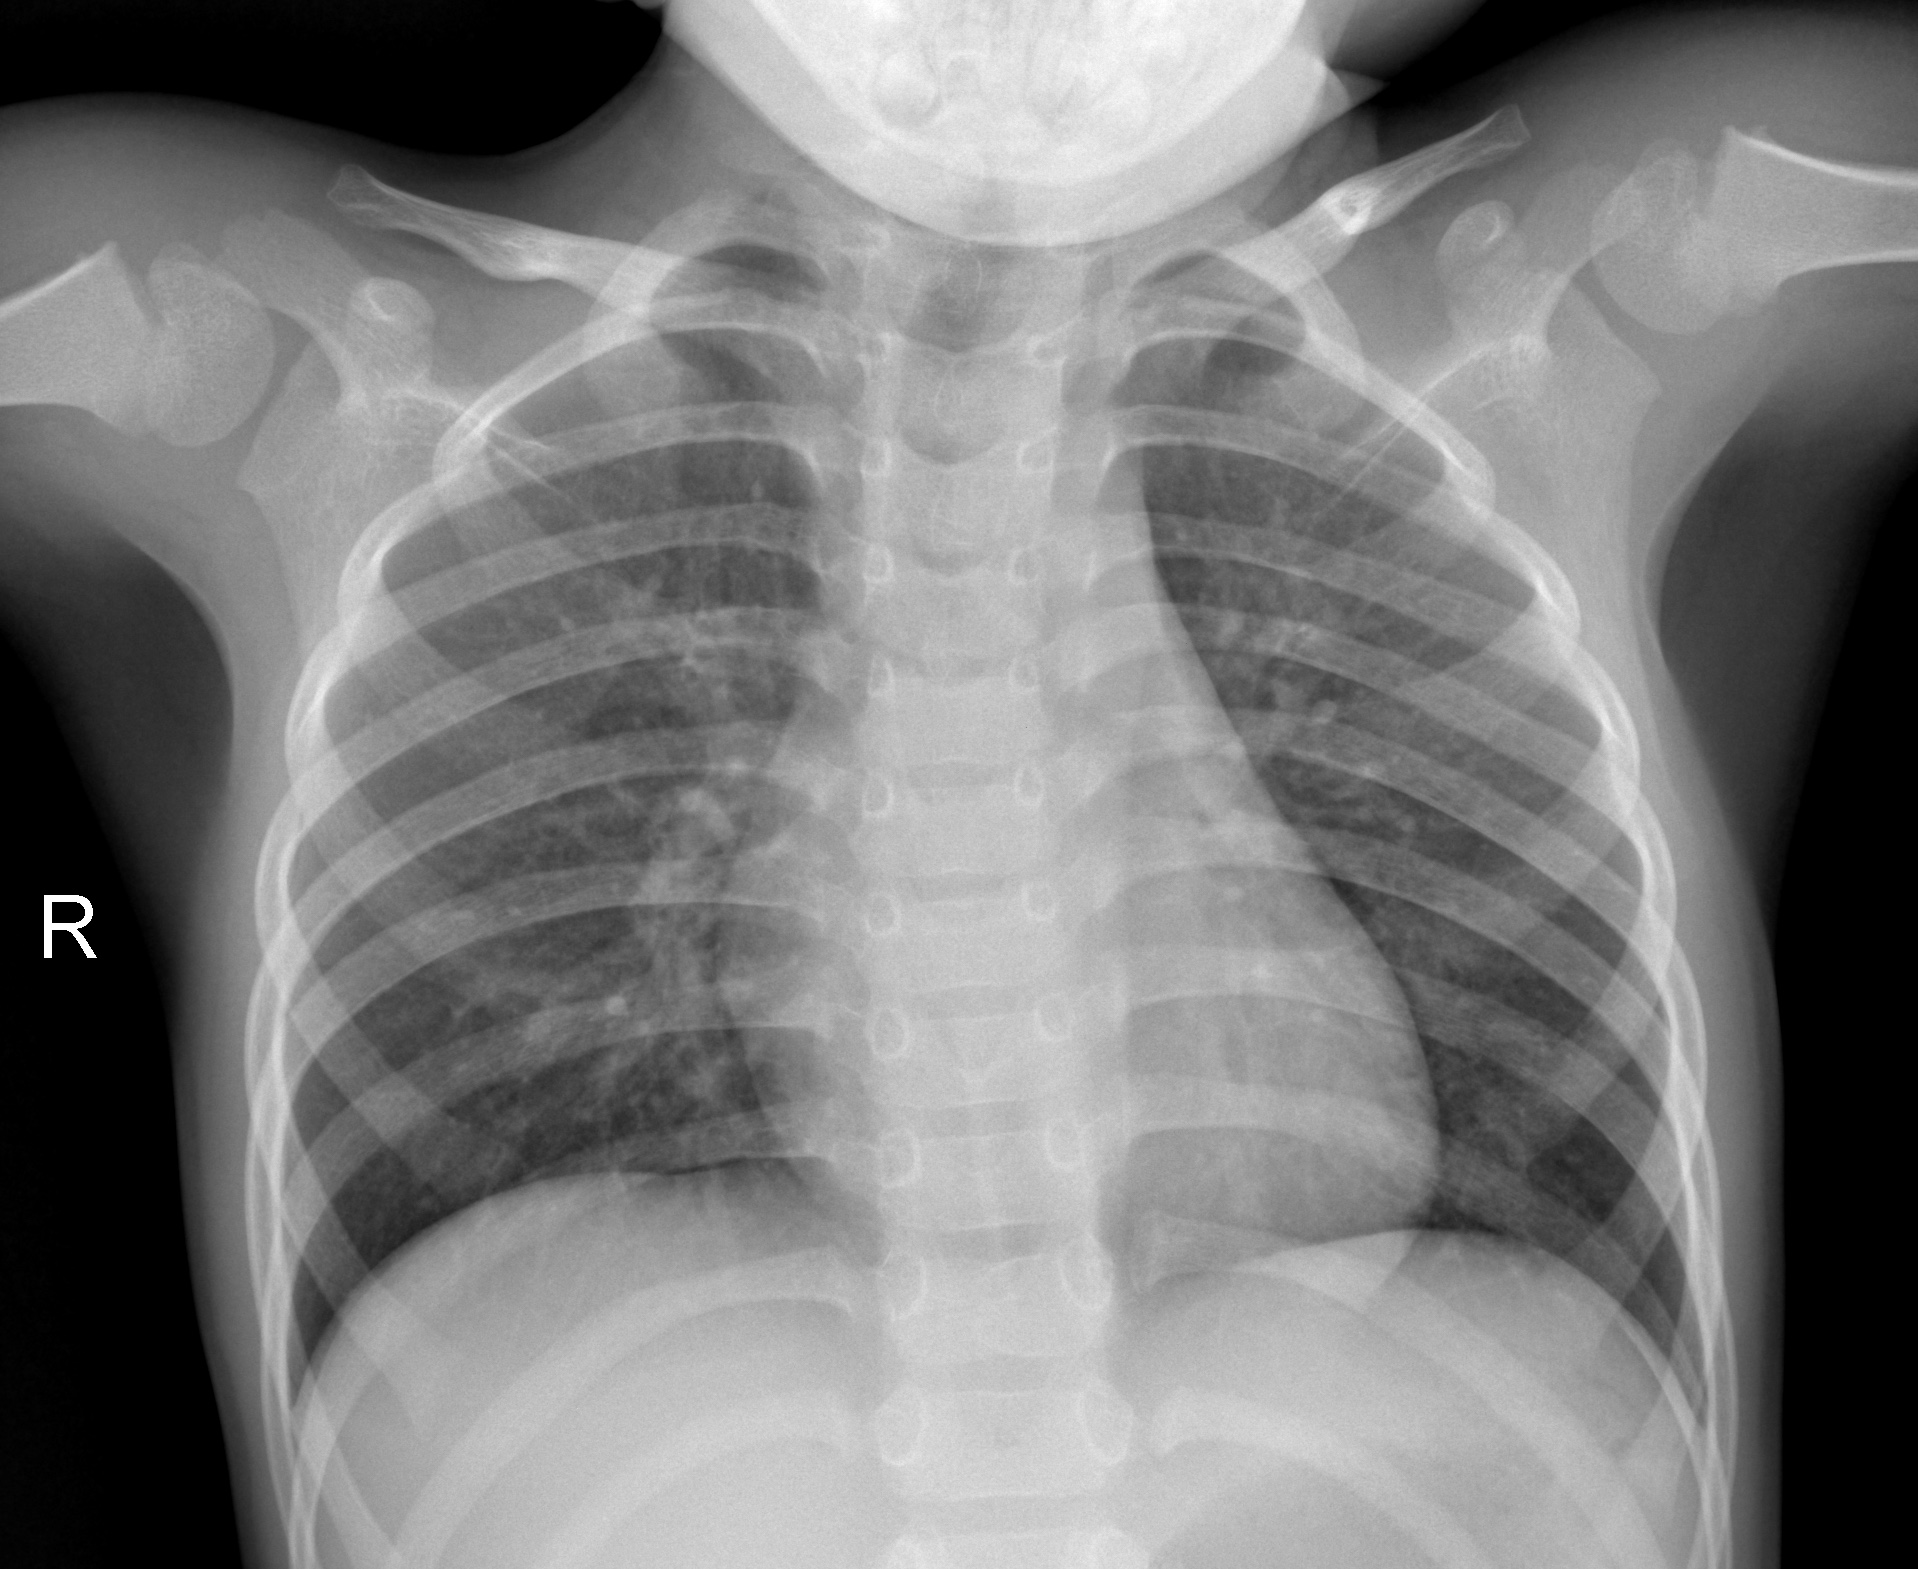
Diagnosis: NORMAL